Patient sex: M
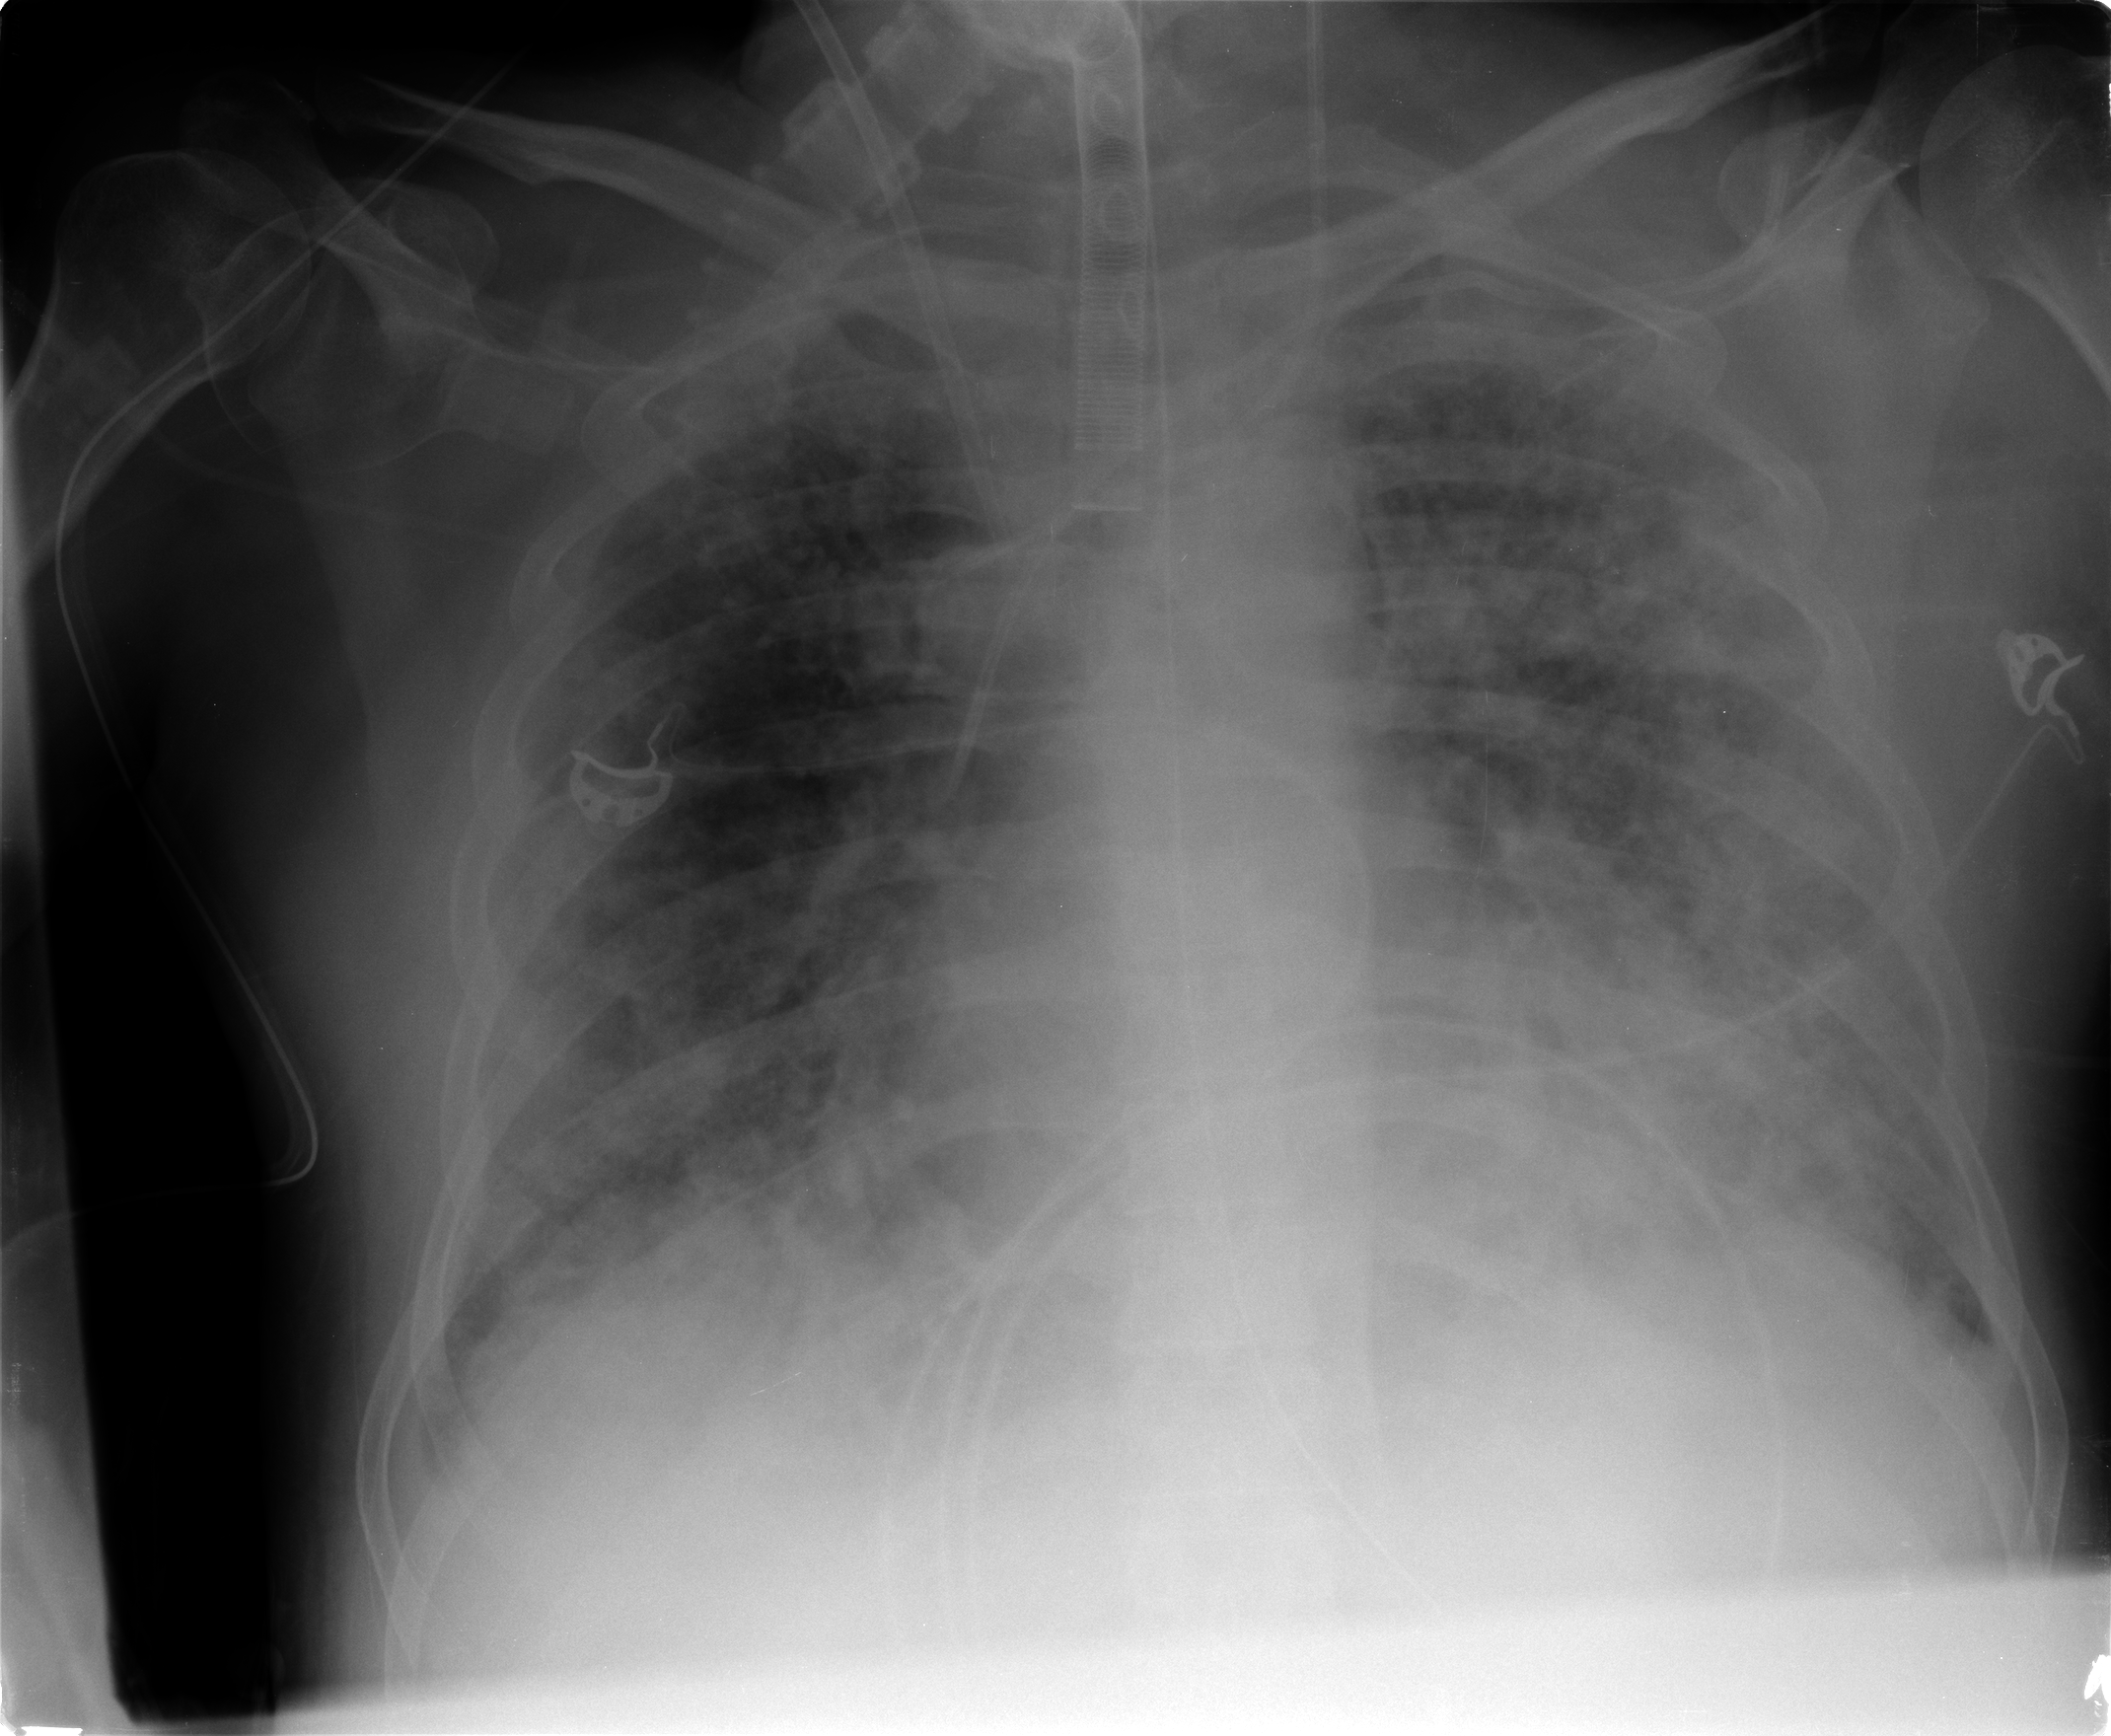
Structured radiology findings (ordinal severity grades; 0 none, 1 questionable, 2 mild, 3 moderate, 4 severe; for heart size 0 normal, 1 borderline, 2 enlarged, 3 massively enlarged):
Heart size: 2
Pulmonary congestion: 2
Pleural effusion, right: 2
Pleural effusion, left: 2
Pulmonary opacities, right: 3
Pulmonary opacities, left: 4
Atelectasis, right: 3
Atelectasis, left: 3